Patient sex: M
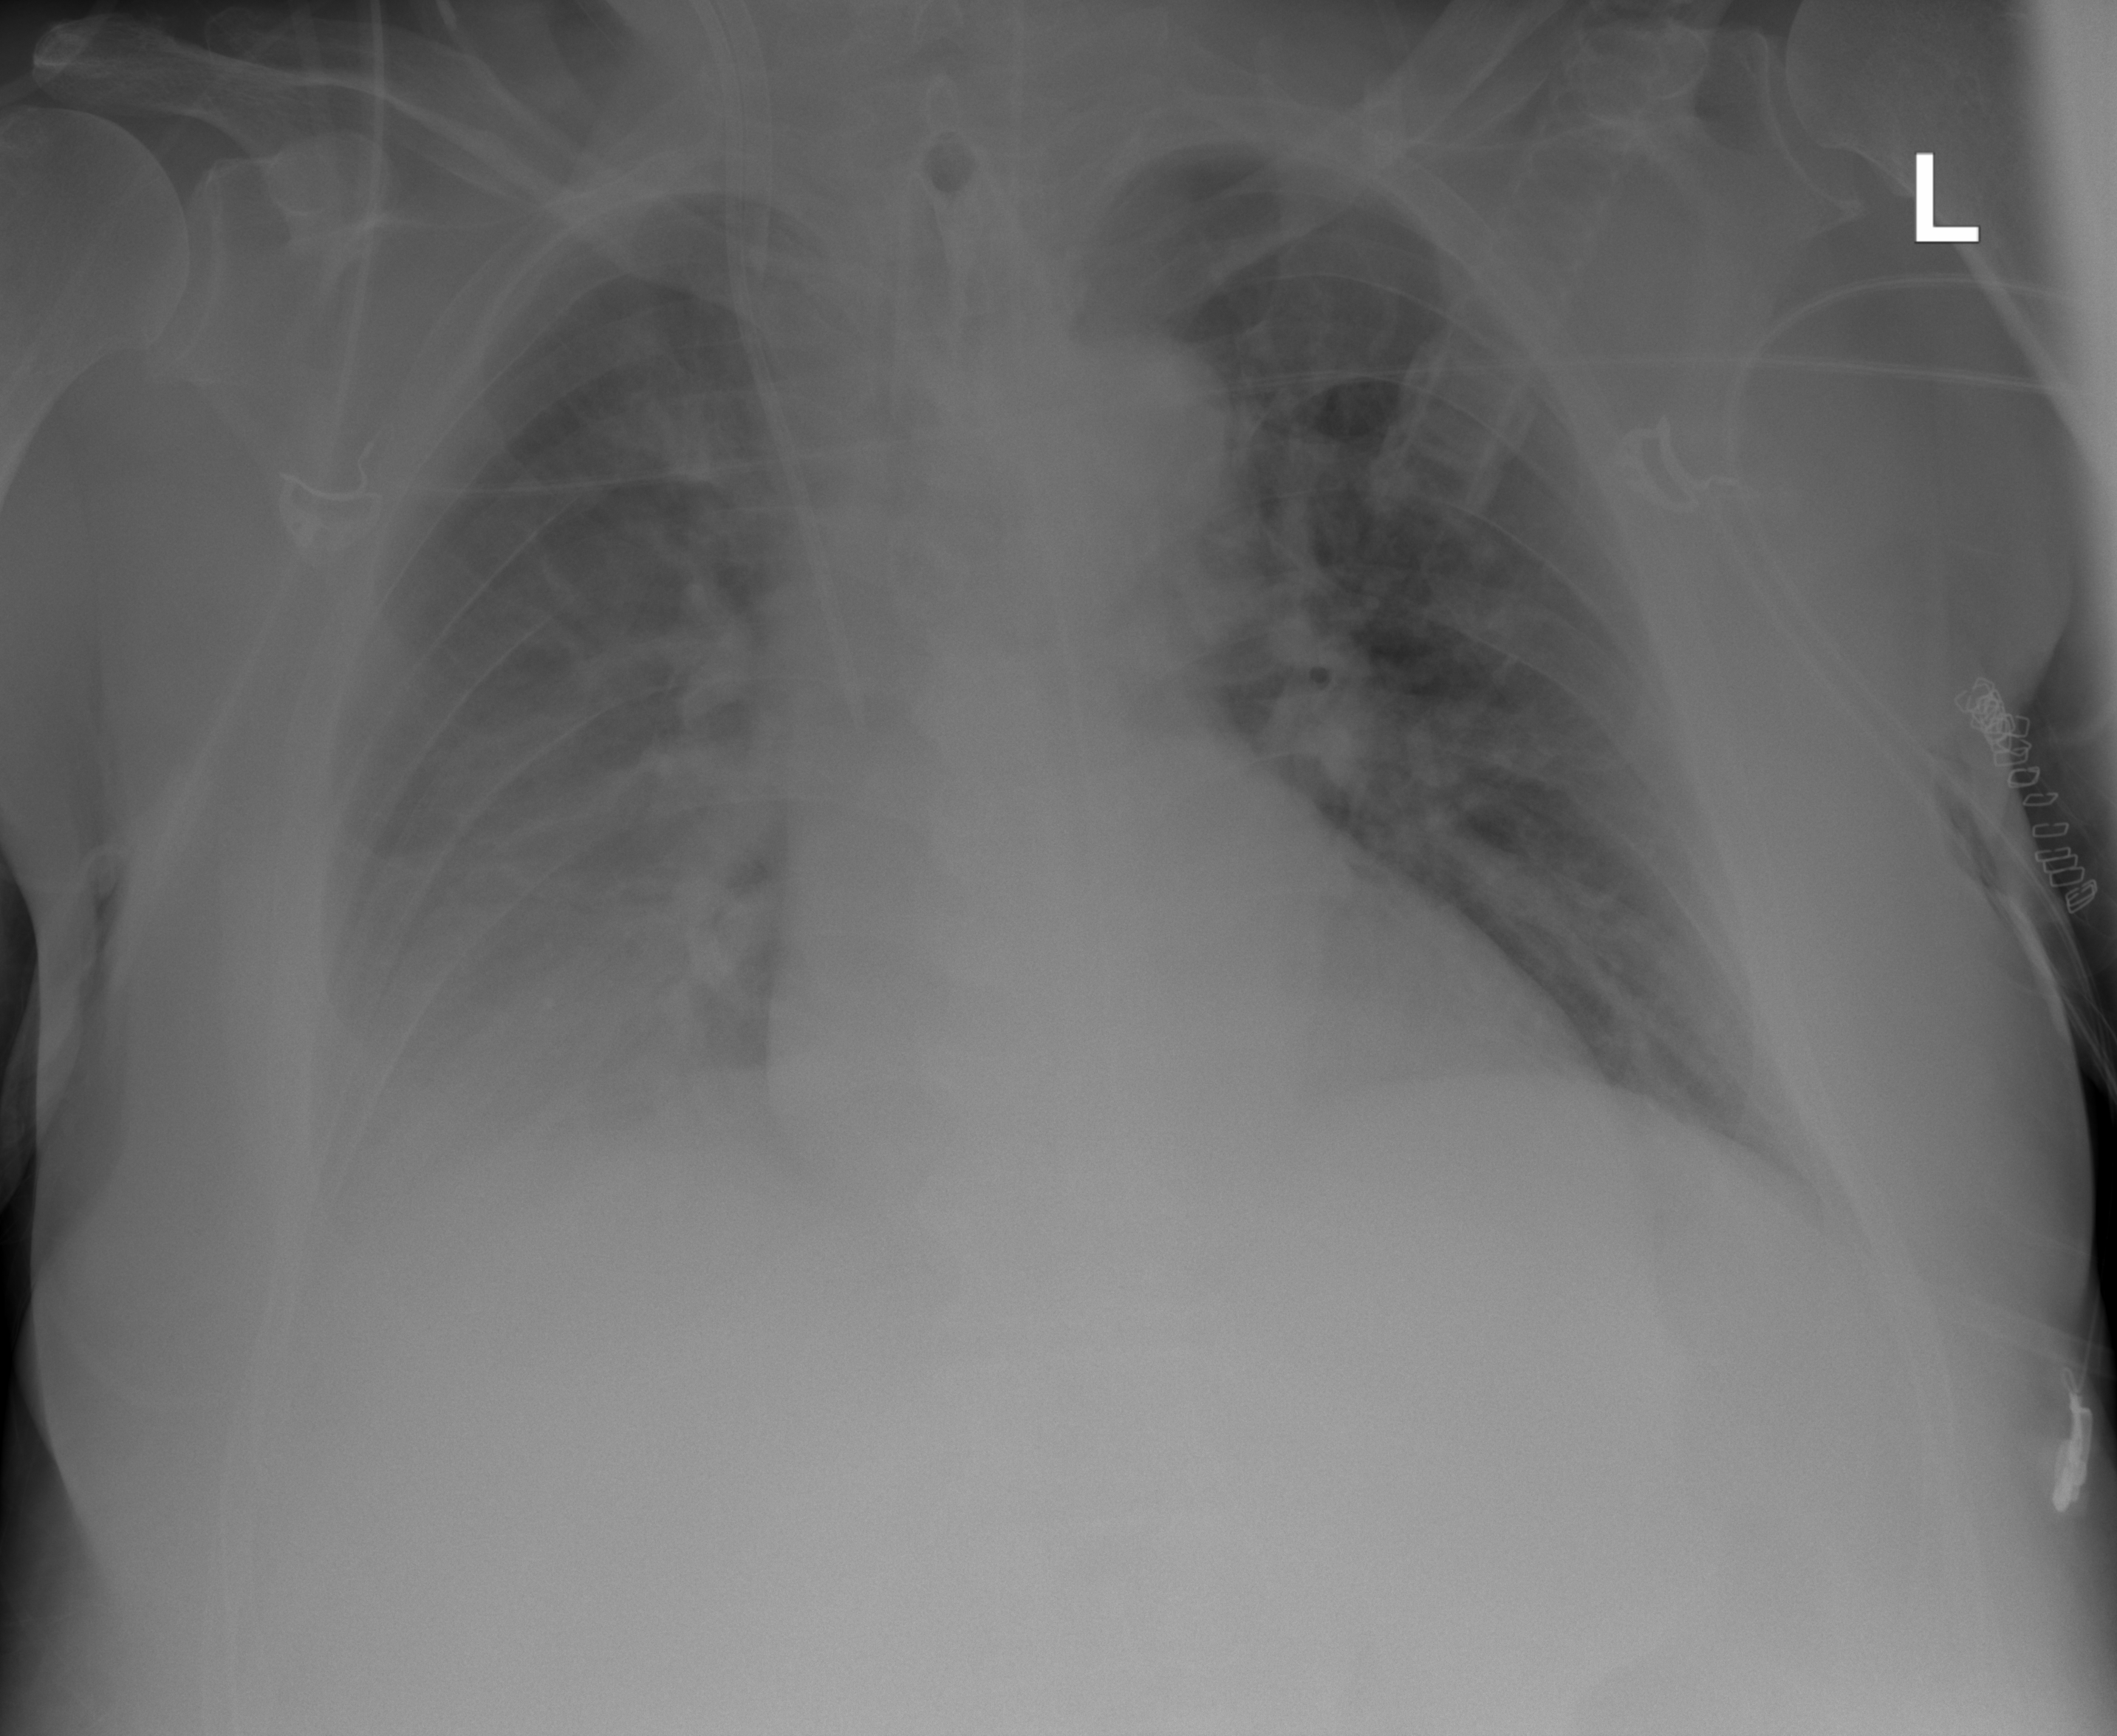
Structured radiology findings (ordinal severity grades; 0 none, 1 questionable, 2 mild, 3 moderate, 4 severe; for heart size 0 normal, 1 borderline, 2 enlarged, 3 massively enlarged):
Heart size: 1
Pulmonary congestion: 2
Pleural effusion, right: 2
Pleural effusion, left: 1
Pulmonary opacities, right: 0
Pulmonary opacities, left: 0
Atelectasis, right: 2
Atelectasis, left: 2